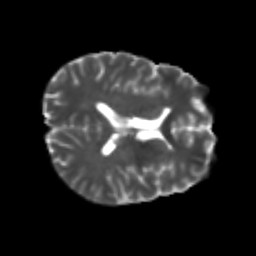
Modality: T2w
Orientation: axial
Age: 24
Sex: male
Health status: healthy
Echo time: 0.074 s